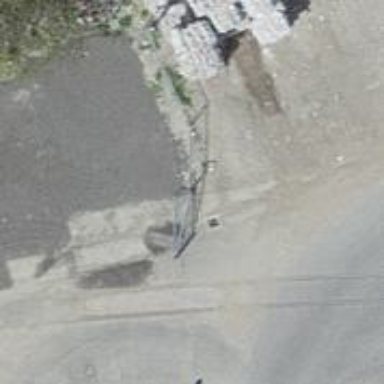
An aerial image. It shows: Unused railway yard.